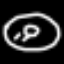
Label: donut